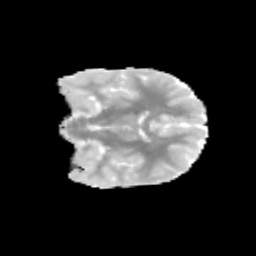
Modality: MD
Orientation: coronal
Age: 11
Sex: female
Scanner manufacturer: siemens
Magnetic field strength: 3 T
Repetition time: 3.8 s
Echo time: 0.07 s